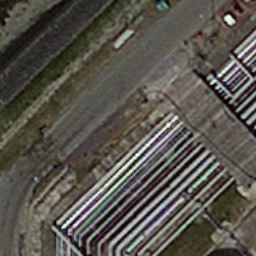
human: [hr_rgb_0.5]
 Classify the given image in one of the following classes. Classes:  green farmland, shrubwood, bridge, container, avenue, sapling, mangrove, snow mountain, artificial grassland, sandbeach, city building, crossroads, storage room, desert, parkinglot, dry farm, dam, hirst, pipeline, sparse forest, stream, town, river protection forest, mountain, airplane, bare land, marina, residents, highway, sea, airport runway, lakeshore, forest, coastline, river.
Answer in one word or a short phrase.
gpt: pipeline